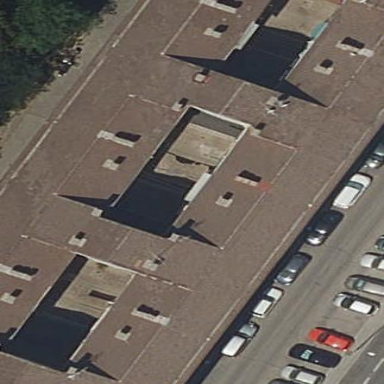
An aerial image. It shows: View of apartment building.